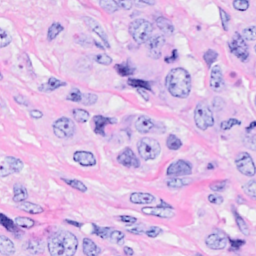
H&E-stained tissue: Breast